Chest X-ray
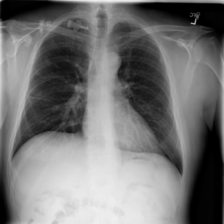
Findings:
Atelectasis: positive
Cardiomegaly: negative
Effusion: negative
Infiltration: negative
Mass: negative
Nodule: positive
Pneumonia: negative
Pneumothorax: negative
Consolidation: negative
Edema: negative
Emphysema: negative
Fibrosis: negative
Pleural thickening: negative
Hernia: negative